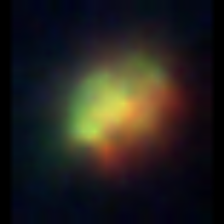
Taxon: NanoPlankton
Group: Other